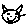
Label: cat